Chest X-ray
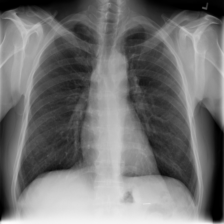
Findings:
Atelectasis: negative
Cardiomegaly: negative
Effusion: negative
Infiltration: negative
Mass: negative
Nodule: negative
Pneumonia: negative
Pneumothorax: negative
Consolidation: negative
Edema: negative
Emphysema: negative
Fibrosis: negative
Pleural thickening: negative
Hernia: negative